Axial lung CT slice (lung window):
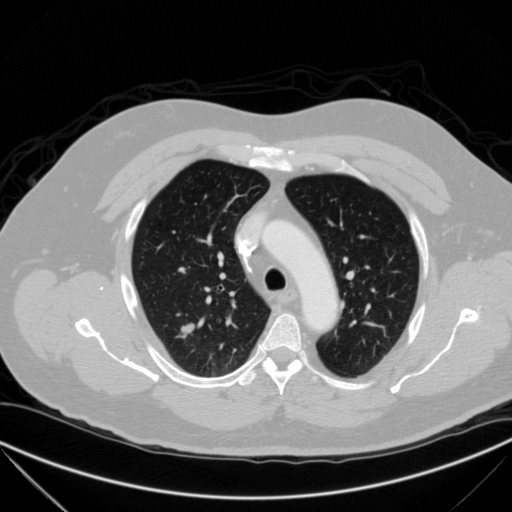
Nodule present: yes
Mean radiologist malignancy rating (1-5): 3.75